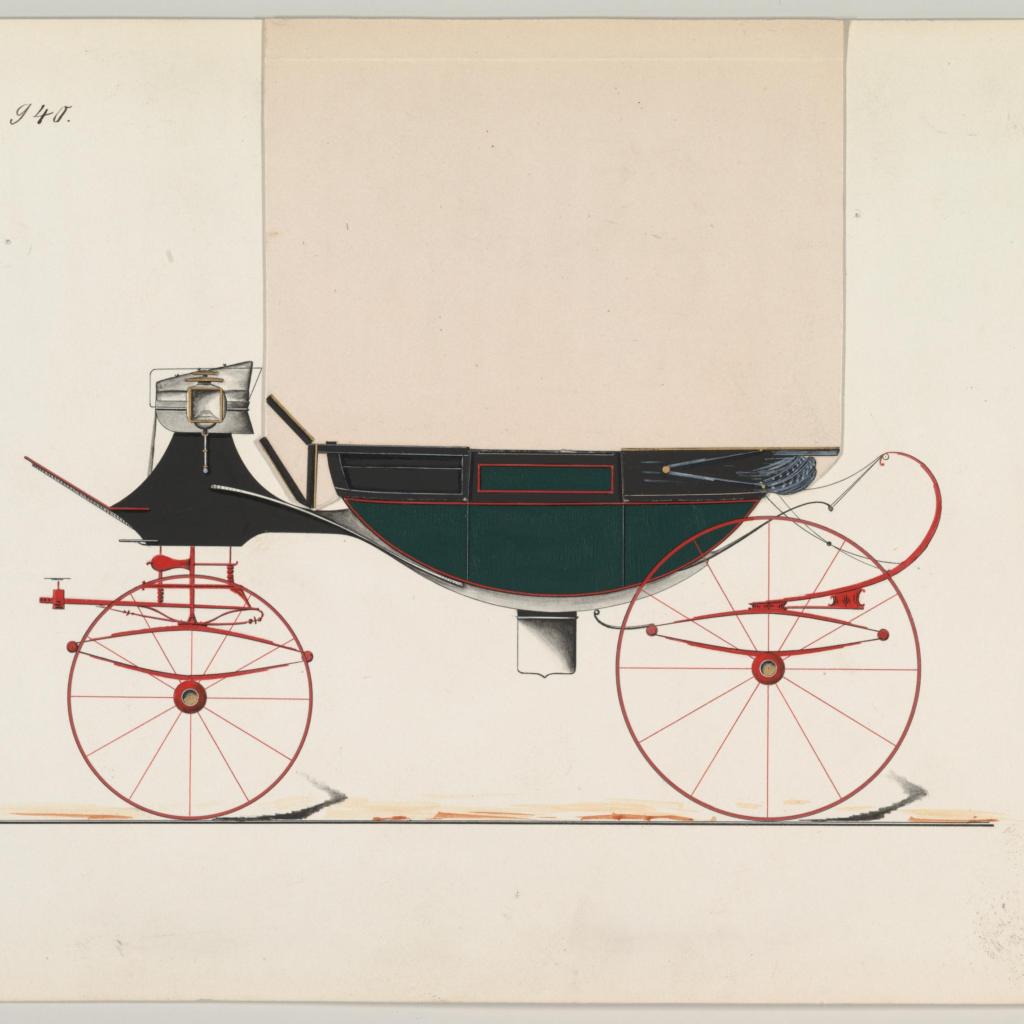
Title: Design for Landau, no. 940
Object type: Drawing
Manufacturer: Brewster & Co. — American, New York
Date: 1850–70
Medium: Pen and black ink, watercolor and gouache wiht gum arabic
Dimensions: sheet: 6 5/8 x 9 3/4 in. (16.8 x 24.8 cm)
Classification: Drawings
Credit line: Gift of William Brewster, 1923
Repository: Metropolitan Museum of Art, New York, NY